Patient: sex M, age 52
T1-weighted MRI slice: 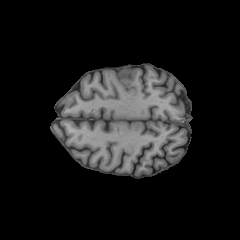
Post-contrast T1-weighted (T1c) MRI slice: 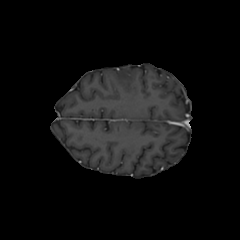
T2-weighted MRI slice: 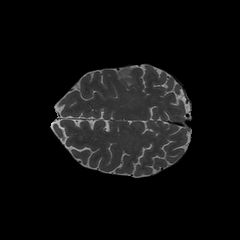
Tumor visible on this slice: yes
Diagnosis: Astrocytoma, IDH-wildtype
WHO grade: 3